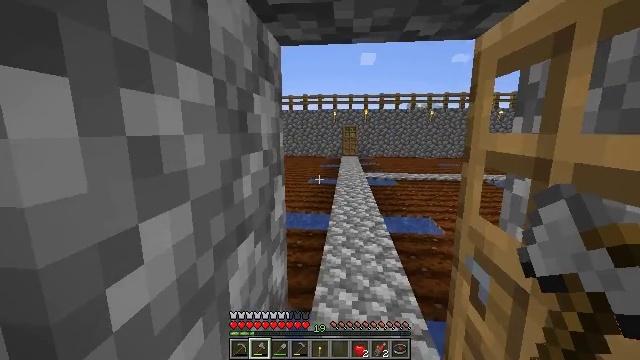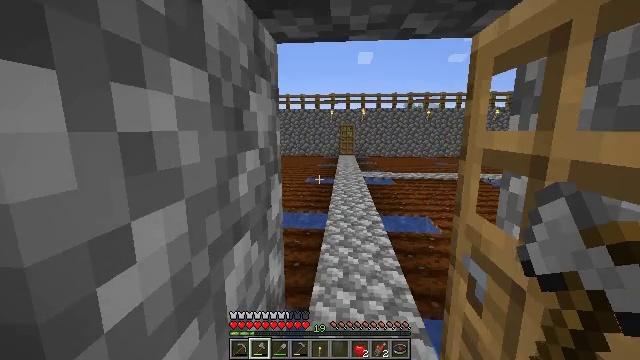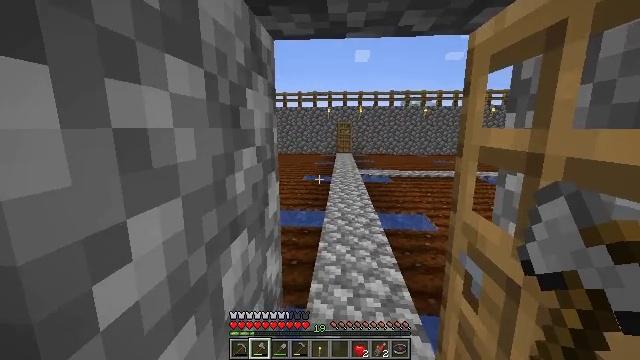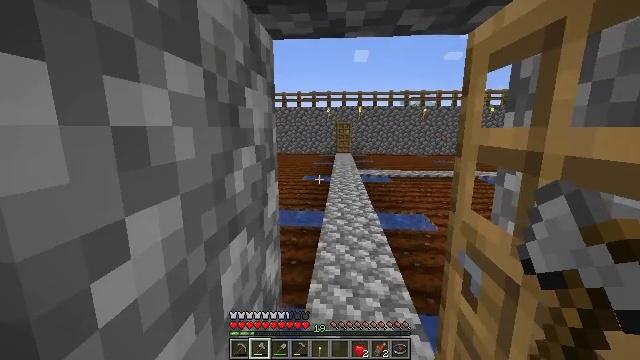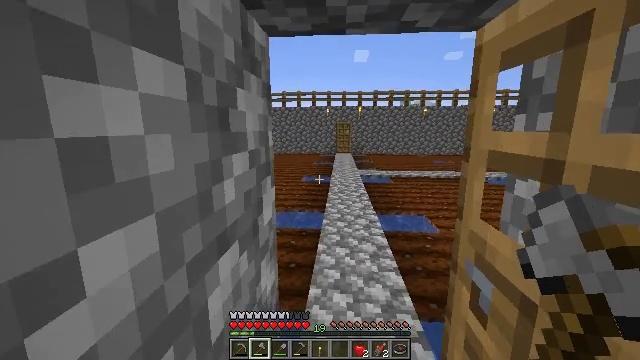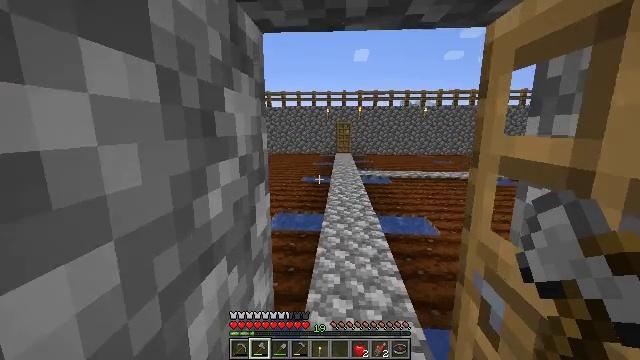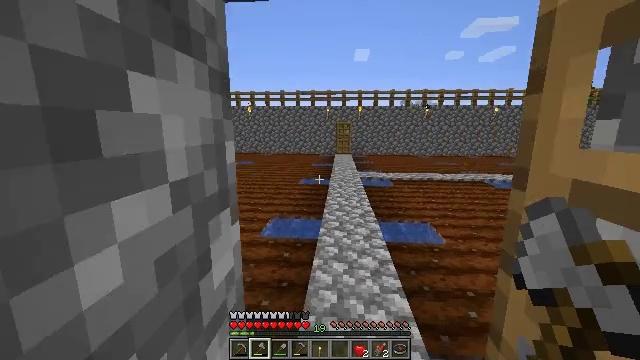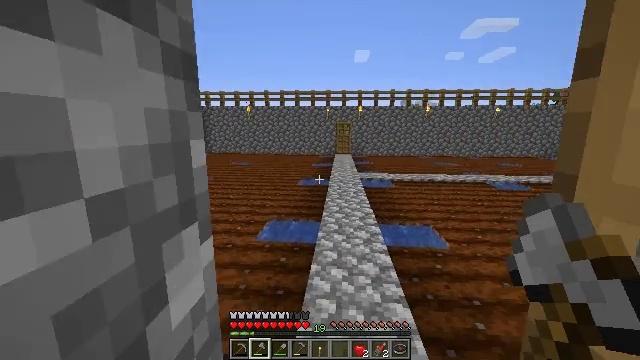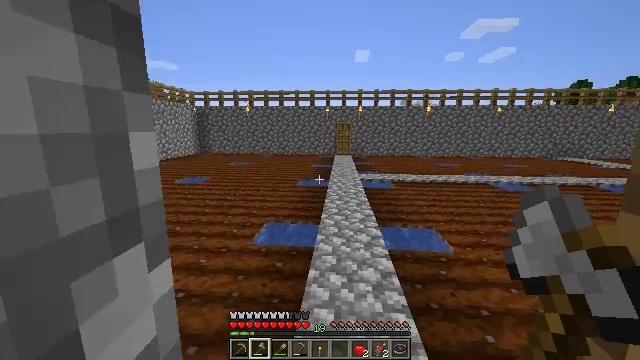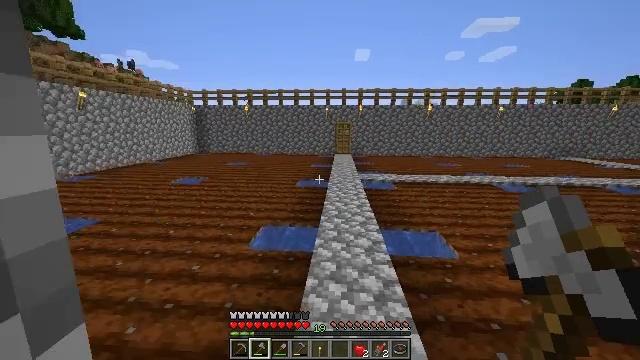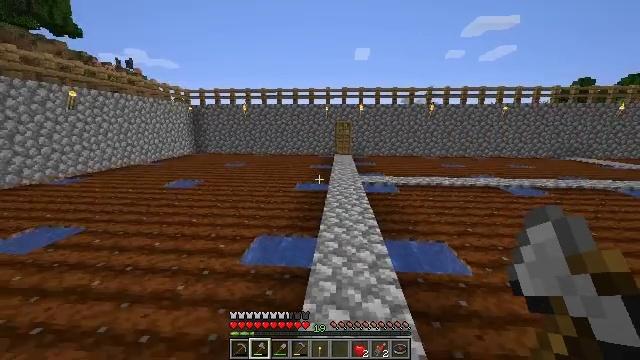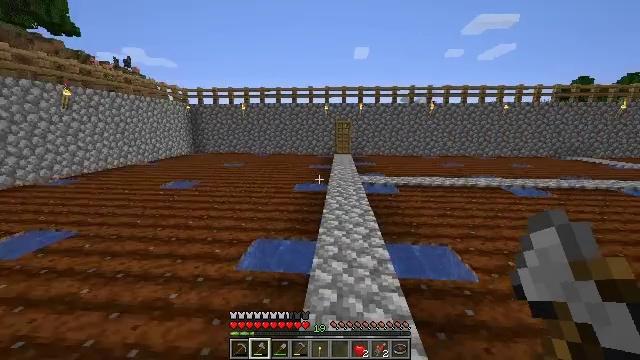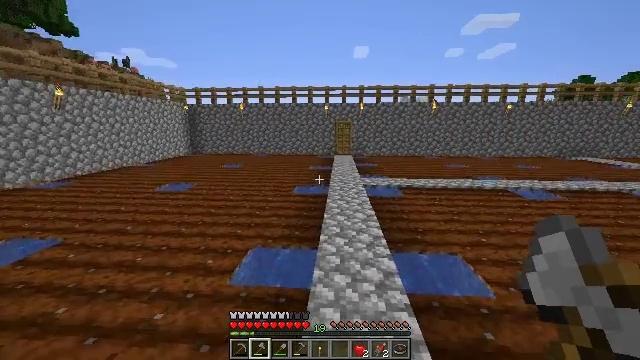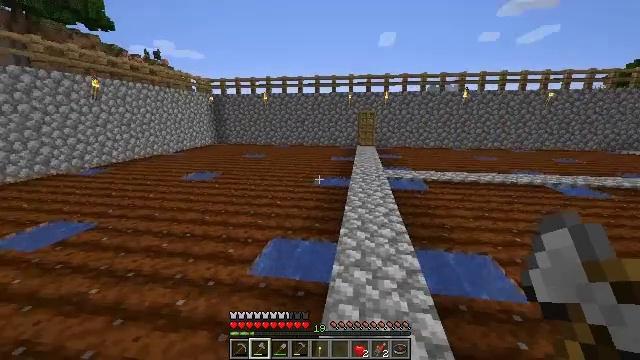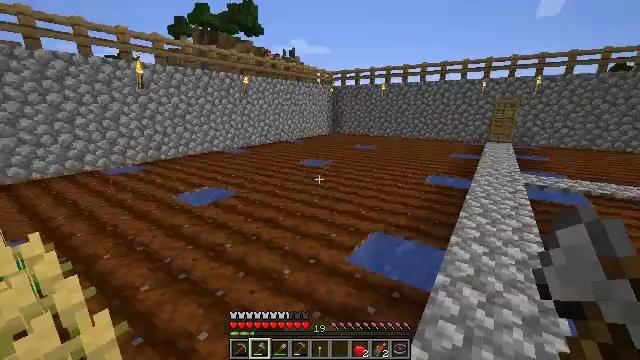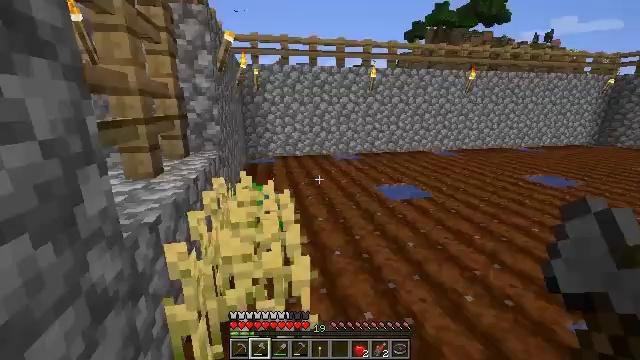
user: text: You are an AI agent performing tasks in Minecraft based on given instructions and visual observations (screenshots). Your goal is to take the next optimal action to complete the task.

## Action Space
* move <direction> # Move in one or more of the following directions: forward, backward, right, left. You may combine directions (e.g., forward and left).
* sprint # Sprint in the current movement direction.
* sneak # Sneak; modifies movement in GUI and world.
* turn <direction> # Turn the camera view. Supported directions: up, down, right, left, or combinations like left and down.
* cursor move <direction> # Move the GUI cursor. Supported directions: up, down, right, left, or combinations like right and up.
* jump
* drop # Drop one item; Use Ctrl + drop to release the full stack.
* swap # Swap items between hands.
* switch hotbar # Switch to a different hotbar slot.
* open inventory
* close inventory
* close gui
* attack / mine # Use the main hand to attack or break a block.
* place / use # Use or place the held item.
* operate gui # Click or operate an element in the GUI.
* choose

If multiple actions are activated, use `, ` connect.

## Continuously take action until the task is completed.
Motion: motion action
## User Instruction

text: Get wheat from the farmland.
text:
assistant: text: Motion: no_op
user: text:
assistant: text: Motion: no_op
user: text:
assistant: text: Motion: no_op
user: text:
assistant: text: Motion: move forward
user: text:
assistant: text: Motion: move forward
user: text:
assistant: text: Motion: move forward
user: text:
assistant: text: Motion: move forward
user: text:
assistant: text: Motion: move forward
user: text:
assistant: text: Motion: move forward
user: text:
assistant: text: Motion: move forward
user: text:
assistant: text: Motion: move forward
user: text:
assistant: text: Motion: move forward
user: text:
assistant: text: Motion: turn left and down
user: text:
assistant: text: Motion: turn left and down
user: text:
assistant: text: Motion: turn left
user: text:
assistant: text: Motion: turn left
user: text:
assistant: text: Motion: turn right and down
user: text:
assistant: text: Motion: no_op
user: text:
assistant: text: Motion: no_op
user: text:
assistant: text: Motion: no_op
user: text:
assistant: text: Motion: no_op
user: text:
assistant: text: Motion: turn left and down
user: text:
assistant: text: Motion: turn left
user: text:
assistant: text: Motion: turn left and down
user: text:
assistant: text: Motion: turn left
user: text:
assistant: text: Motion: turn left
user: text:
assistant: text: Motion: no_op
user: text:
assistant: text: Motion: no_op
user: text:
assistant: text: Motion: no_op
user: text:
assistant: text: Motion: no_op